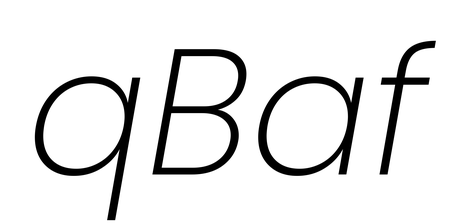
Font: Poppins-ExtraLightItalic